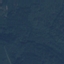
Land use / land cover: Forest